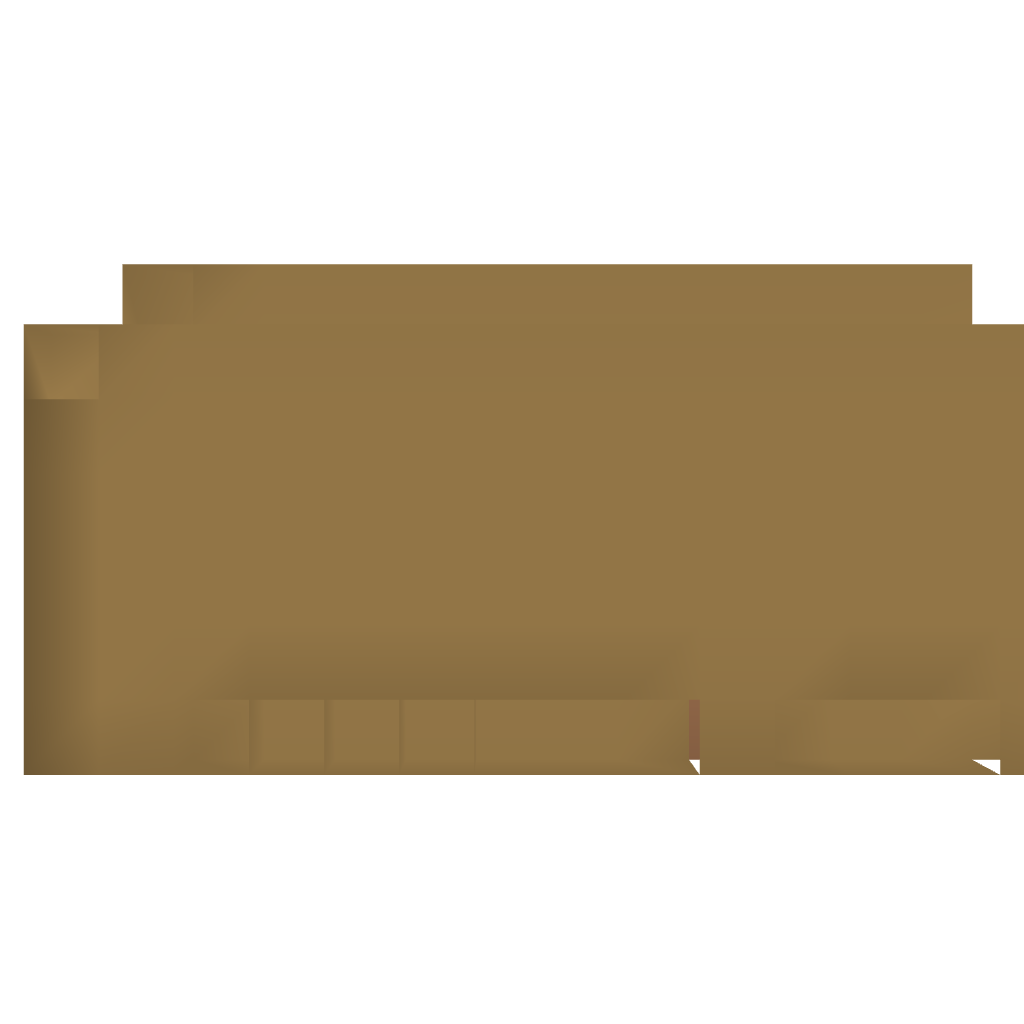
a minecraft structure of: Zombie Survival House